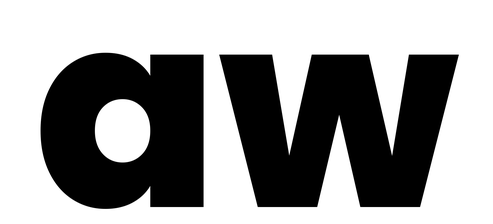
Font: Poppins-ExtraBold